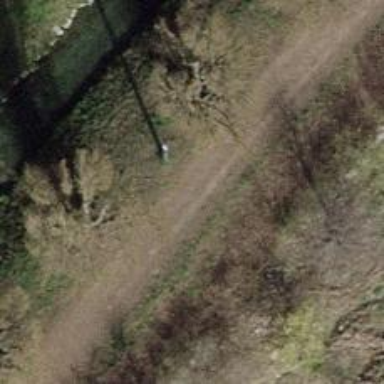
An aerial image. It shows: Dirt path.